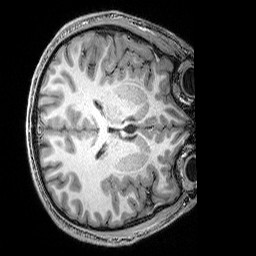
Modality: T1w
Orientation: axial
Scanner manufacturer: siemens
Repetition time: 2.25 s
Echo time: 0.00418 s